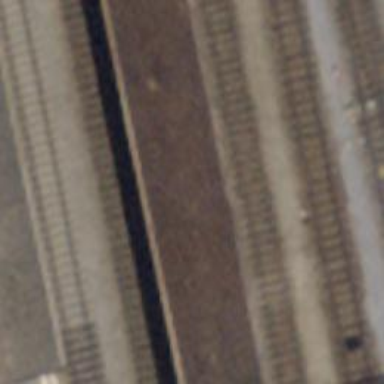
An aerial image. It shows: Stop position for public transport at railway stop.